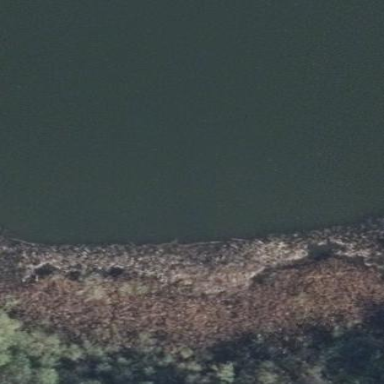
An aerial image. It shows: Reedbed in wetland area.